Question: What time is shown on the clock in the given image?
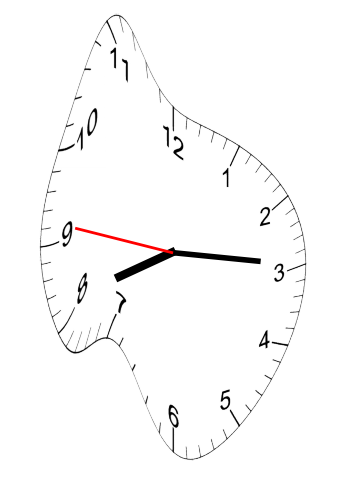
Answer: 08:14:46